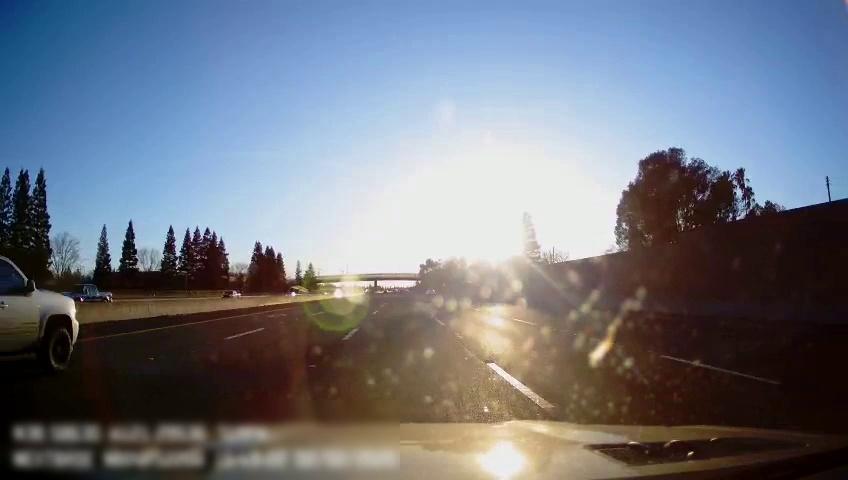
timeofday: Day
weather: Sunny
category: Drivable Space
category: Vehicles | Car
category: Vehicles | Truck
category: Vehicles | Truck
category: Vehicles | SUV
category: Lanes | Alternate Lane
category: Lanes | Alternate Lane
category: Lanes | Current Lane
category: Lanes | Current Lane
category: Lanes | Alternate Lane